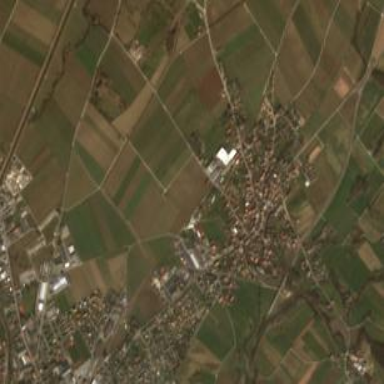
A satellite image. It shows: Village.